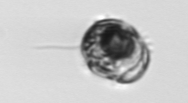
Label: Proterythropsis